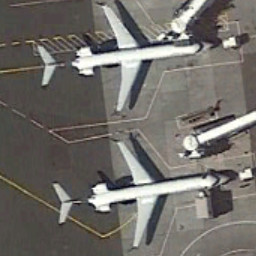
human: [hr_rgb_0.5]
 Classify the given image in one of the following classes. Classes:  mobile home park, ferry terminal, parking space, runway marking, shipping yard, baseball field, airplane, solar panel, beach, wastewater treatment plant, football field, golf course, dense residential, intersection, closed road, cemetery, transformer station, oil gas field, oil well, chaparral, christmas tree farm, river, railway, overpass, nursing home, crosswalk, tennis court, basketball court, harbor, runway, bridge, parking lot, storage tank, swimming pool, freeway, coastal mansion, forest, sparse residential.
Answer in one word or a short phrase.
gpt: airplane